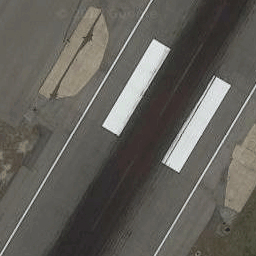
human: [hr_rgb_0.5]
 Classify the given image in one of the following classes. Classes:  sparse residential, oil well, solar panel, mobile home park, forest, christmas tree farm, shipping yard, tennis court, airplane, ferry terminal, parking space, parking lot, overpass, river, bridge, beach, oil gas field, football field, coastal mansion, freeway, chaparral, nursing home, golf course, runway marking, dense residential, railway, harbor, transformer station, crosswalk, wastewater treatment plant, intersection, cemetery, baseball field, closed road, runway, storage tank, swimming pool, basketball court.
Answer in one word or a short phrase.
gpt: runway